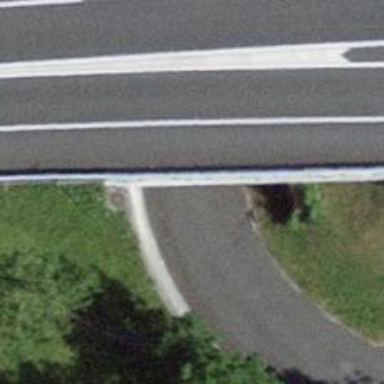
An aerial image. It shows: Unclassified road with tunnel.